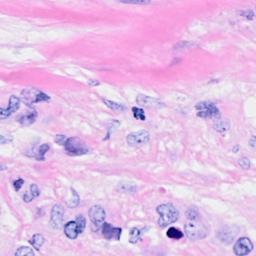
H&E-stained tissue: Breast